Field crop: maize
Growth stage: 1
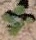
Species: chenopodium